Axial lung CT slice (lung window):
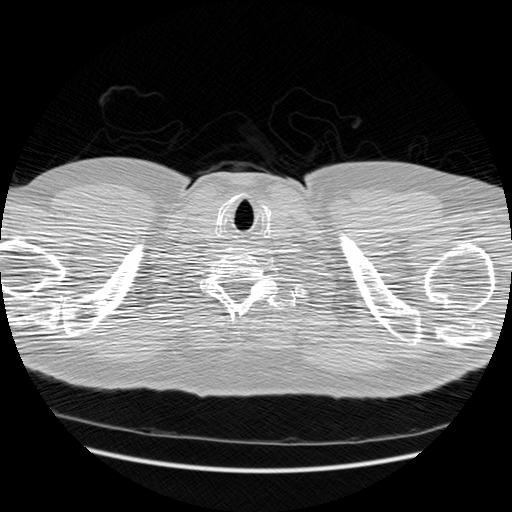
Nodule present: no